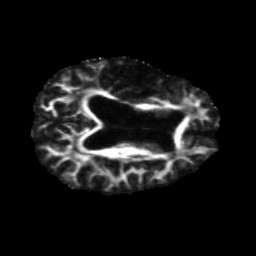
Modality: FA
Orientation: axial
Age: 68
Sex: male
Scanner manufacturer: siemens
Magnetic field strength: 3 T
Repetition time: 5.47 s
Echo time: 0.0854 s